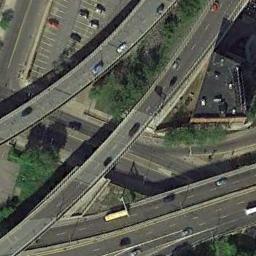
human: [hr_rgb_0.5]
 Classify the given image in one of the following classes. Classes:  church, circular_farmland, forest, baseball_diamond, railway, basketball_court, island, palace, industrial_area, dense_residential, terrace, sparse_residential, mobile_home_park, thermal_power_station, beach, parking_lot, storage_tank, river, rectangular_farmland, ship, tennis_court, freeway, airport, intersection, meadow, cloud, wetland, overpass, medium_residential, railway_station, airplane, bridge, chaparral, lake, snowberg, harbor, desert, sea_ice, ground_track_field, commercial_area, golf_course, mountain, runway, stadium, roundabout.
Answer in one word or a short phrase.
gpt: overpass